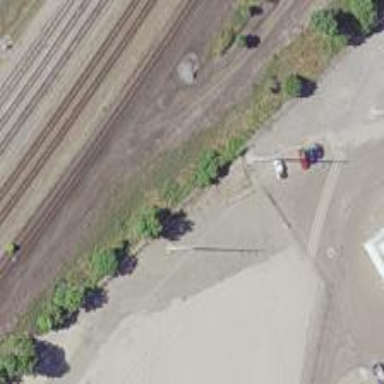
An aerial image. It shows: Power pole.